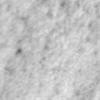
Label: no_change